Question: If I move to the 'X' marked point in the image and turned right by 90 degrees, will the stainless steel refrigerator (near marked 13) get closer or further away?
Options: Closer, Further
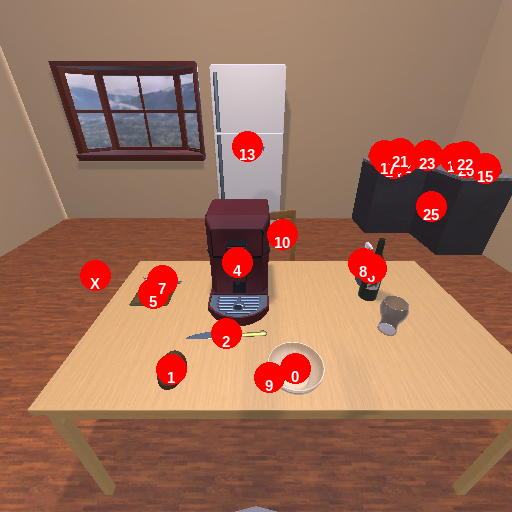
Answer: Closer